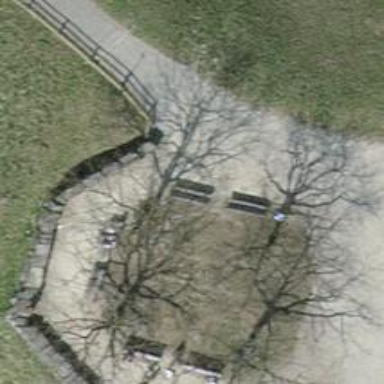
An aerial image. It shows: Viewpoint for tourists.